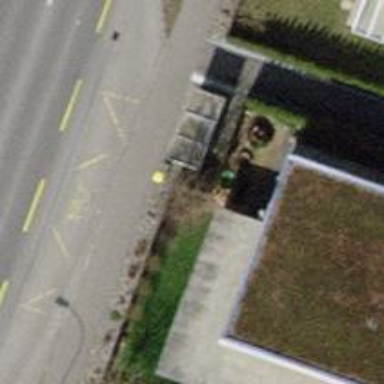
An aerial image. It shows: Post box is visible.